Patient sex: F
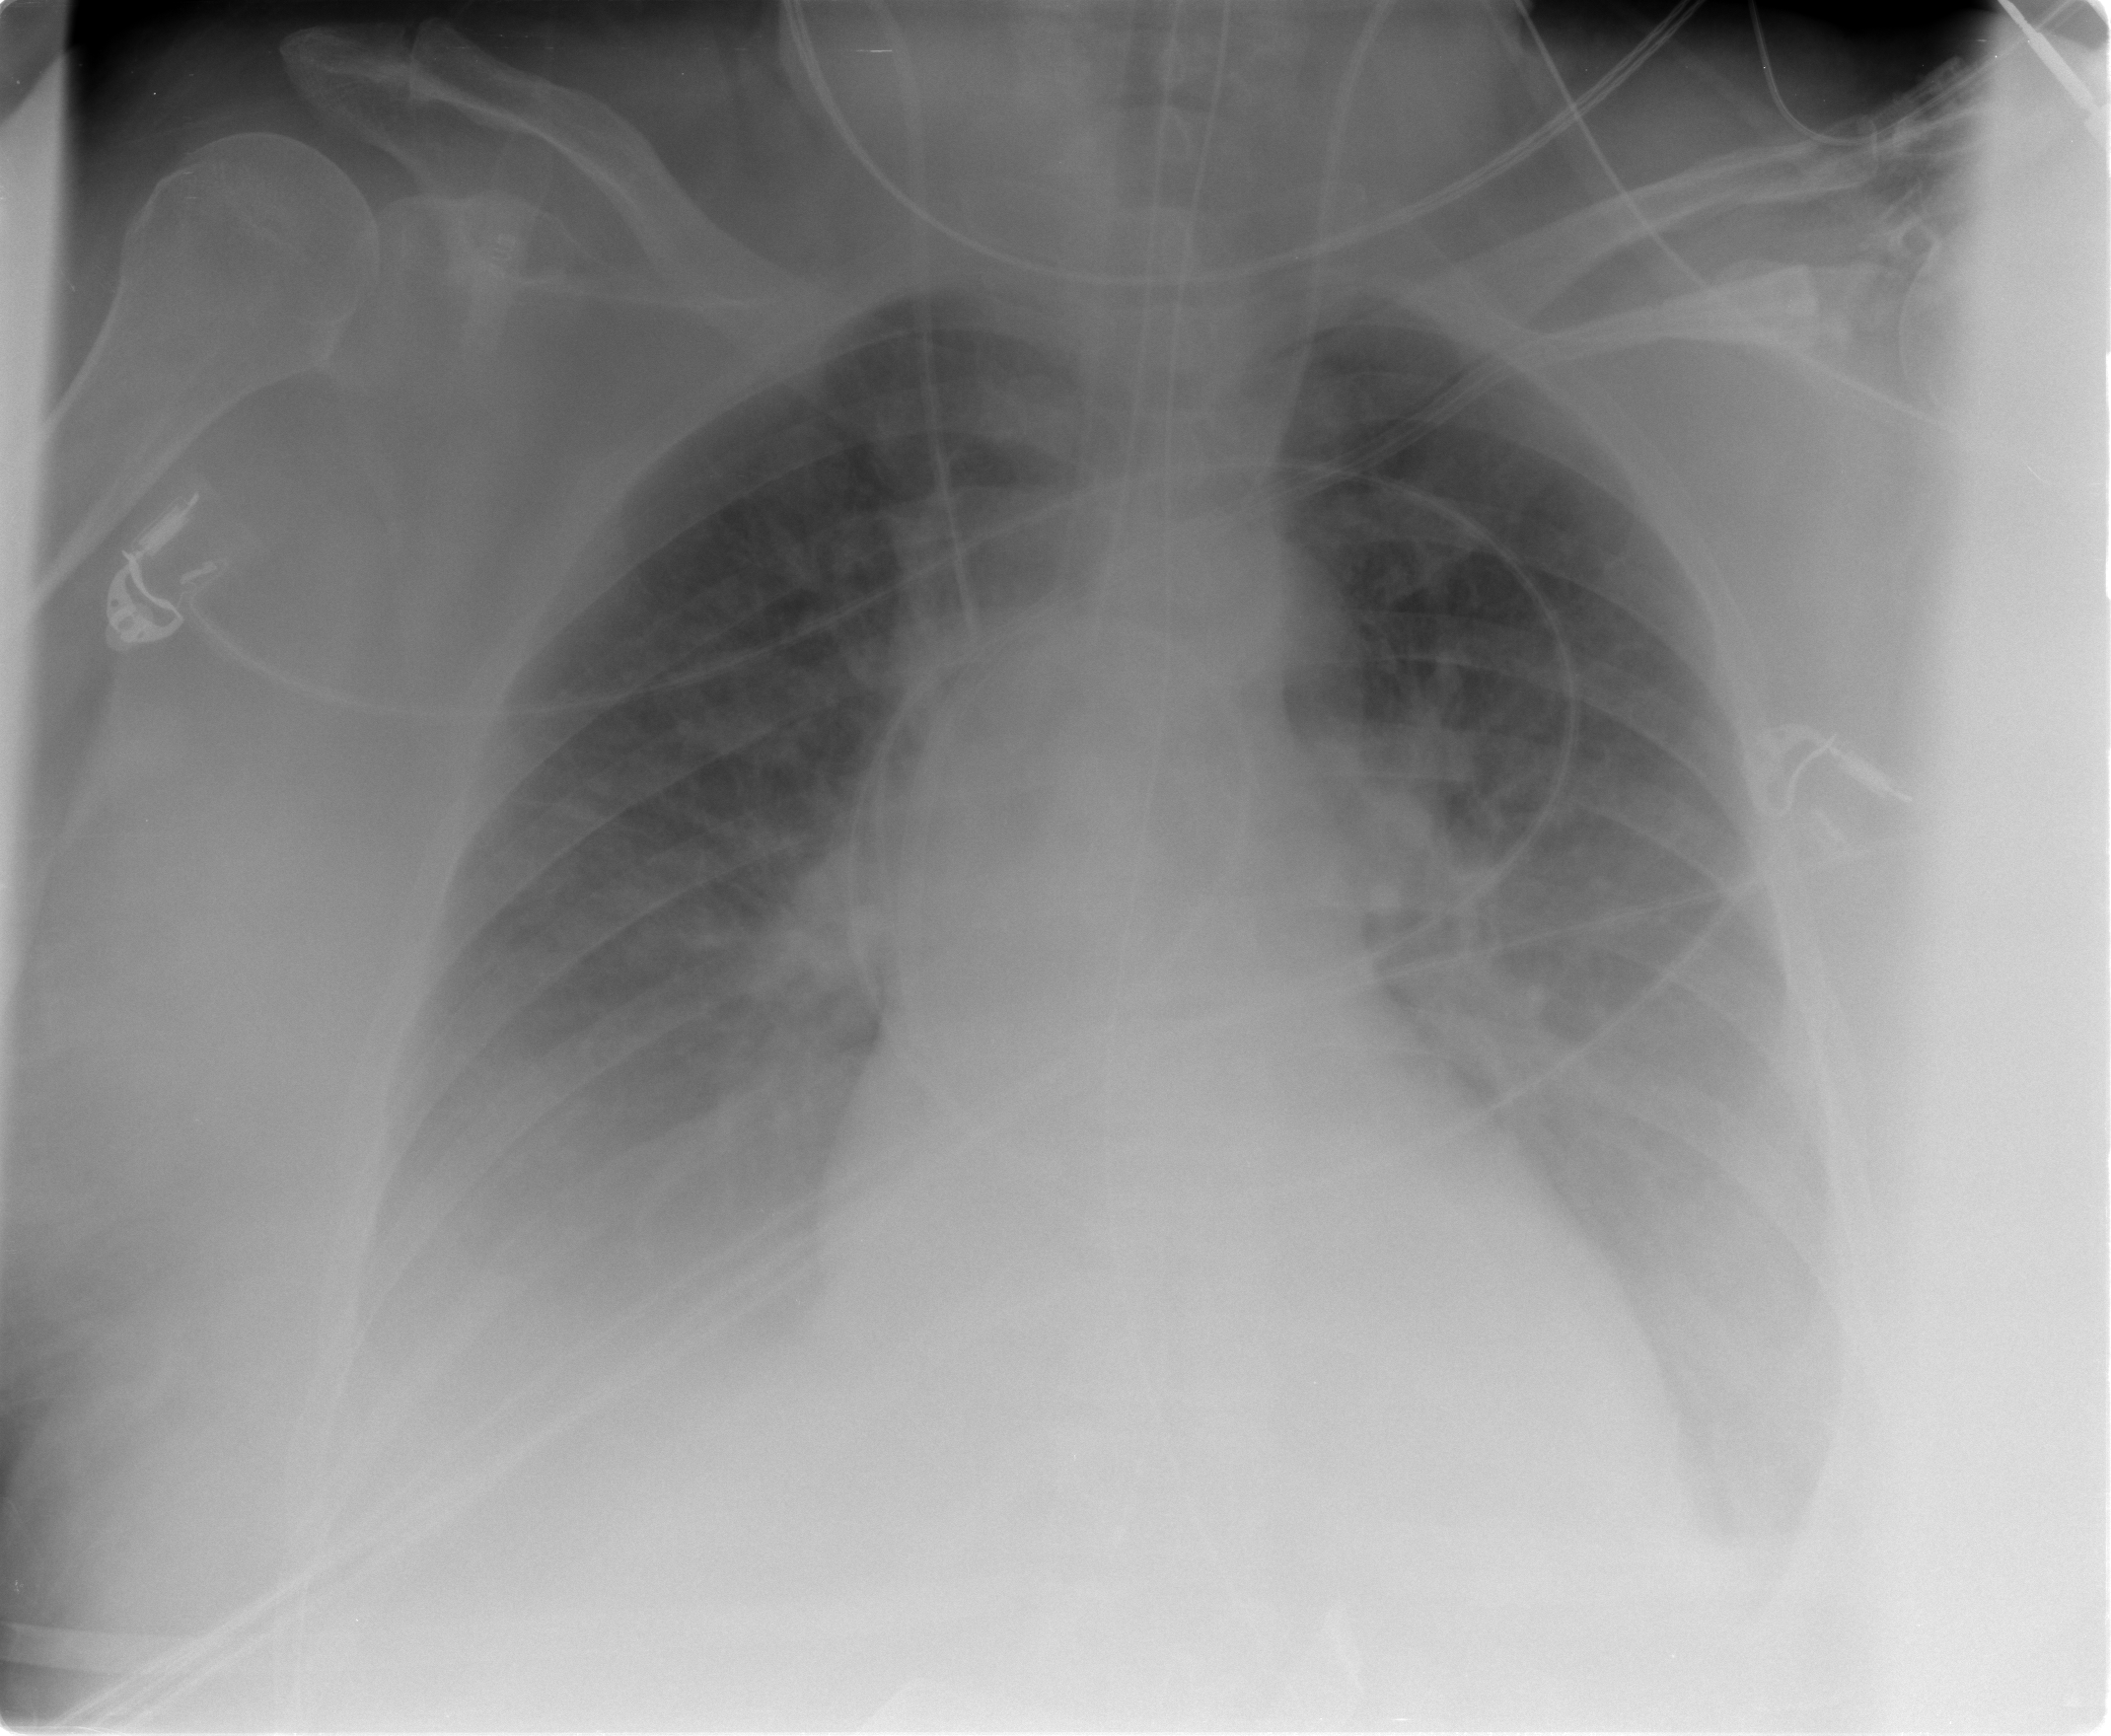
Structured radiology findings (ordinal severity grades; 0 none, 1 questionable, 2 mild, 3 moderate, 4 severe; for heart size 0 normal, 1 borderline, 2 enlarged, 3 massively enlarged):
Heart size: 1
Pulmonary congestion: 0
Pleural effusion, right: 3
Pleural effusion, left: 3
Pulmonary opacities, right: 0
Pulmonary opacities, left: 0
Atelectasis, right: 2
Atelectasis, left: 2